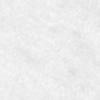
Label: no_change